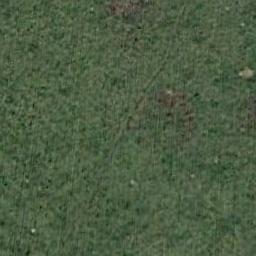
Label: meadow